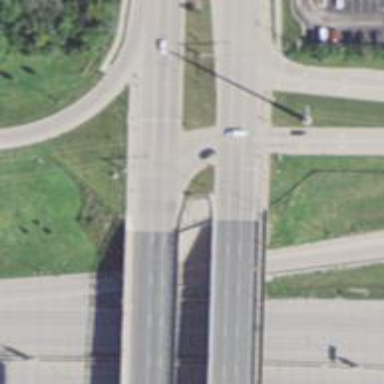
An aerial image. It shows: Primary highway with dual carriageway.